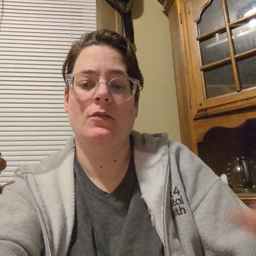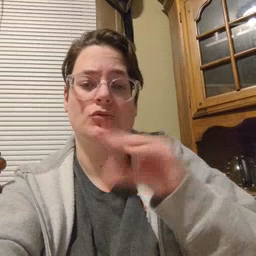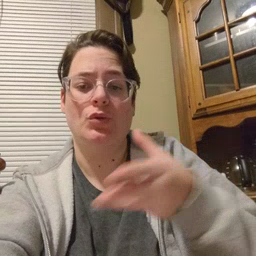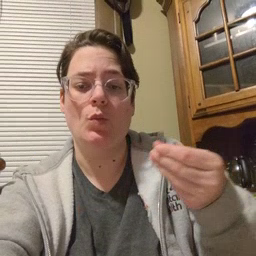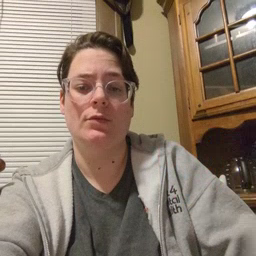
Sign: story